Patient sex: M
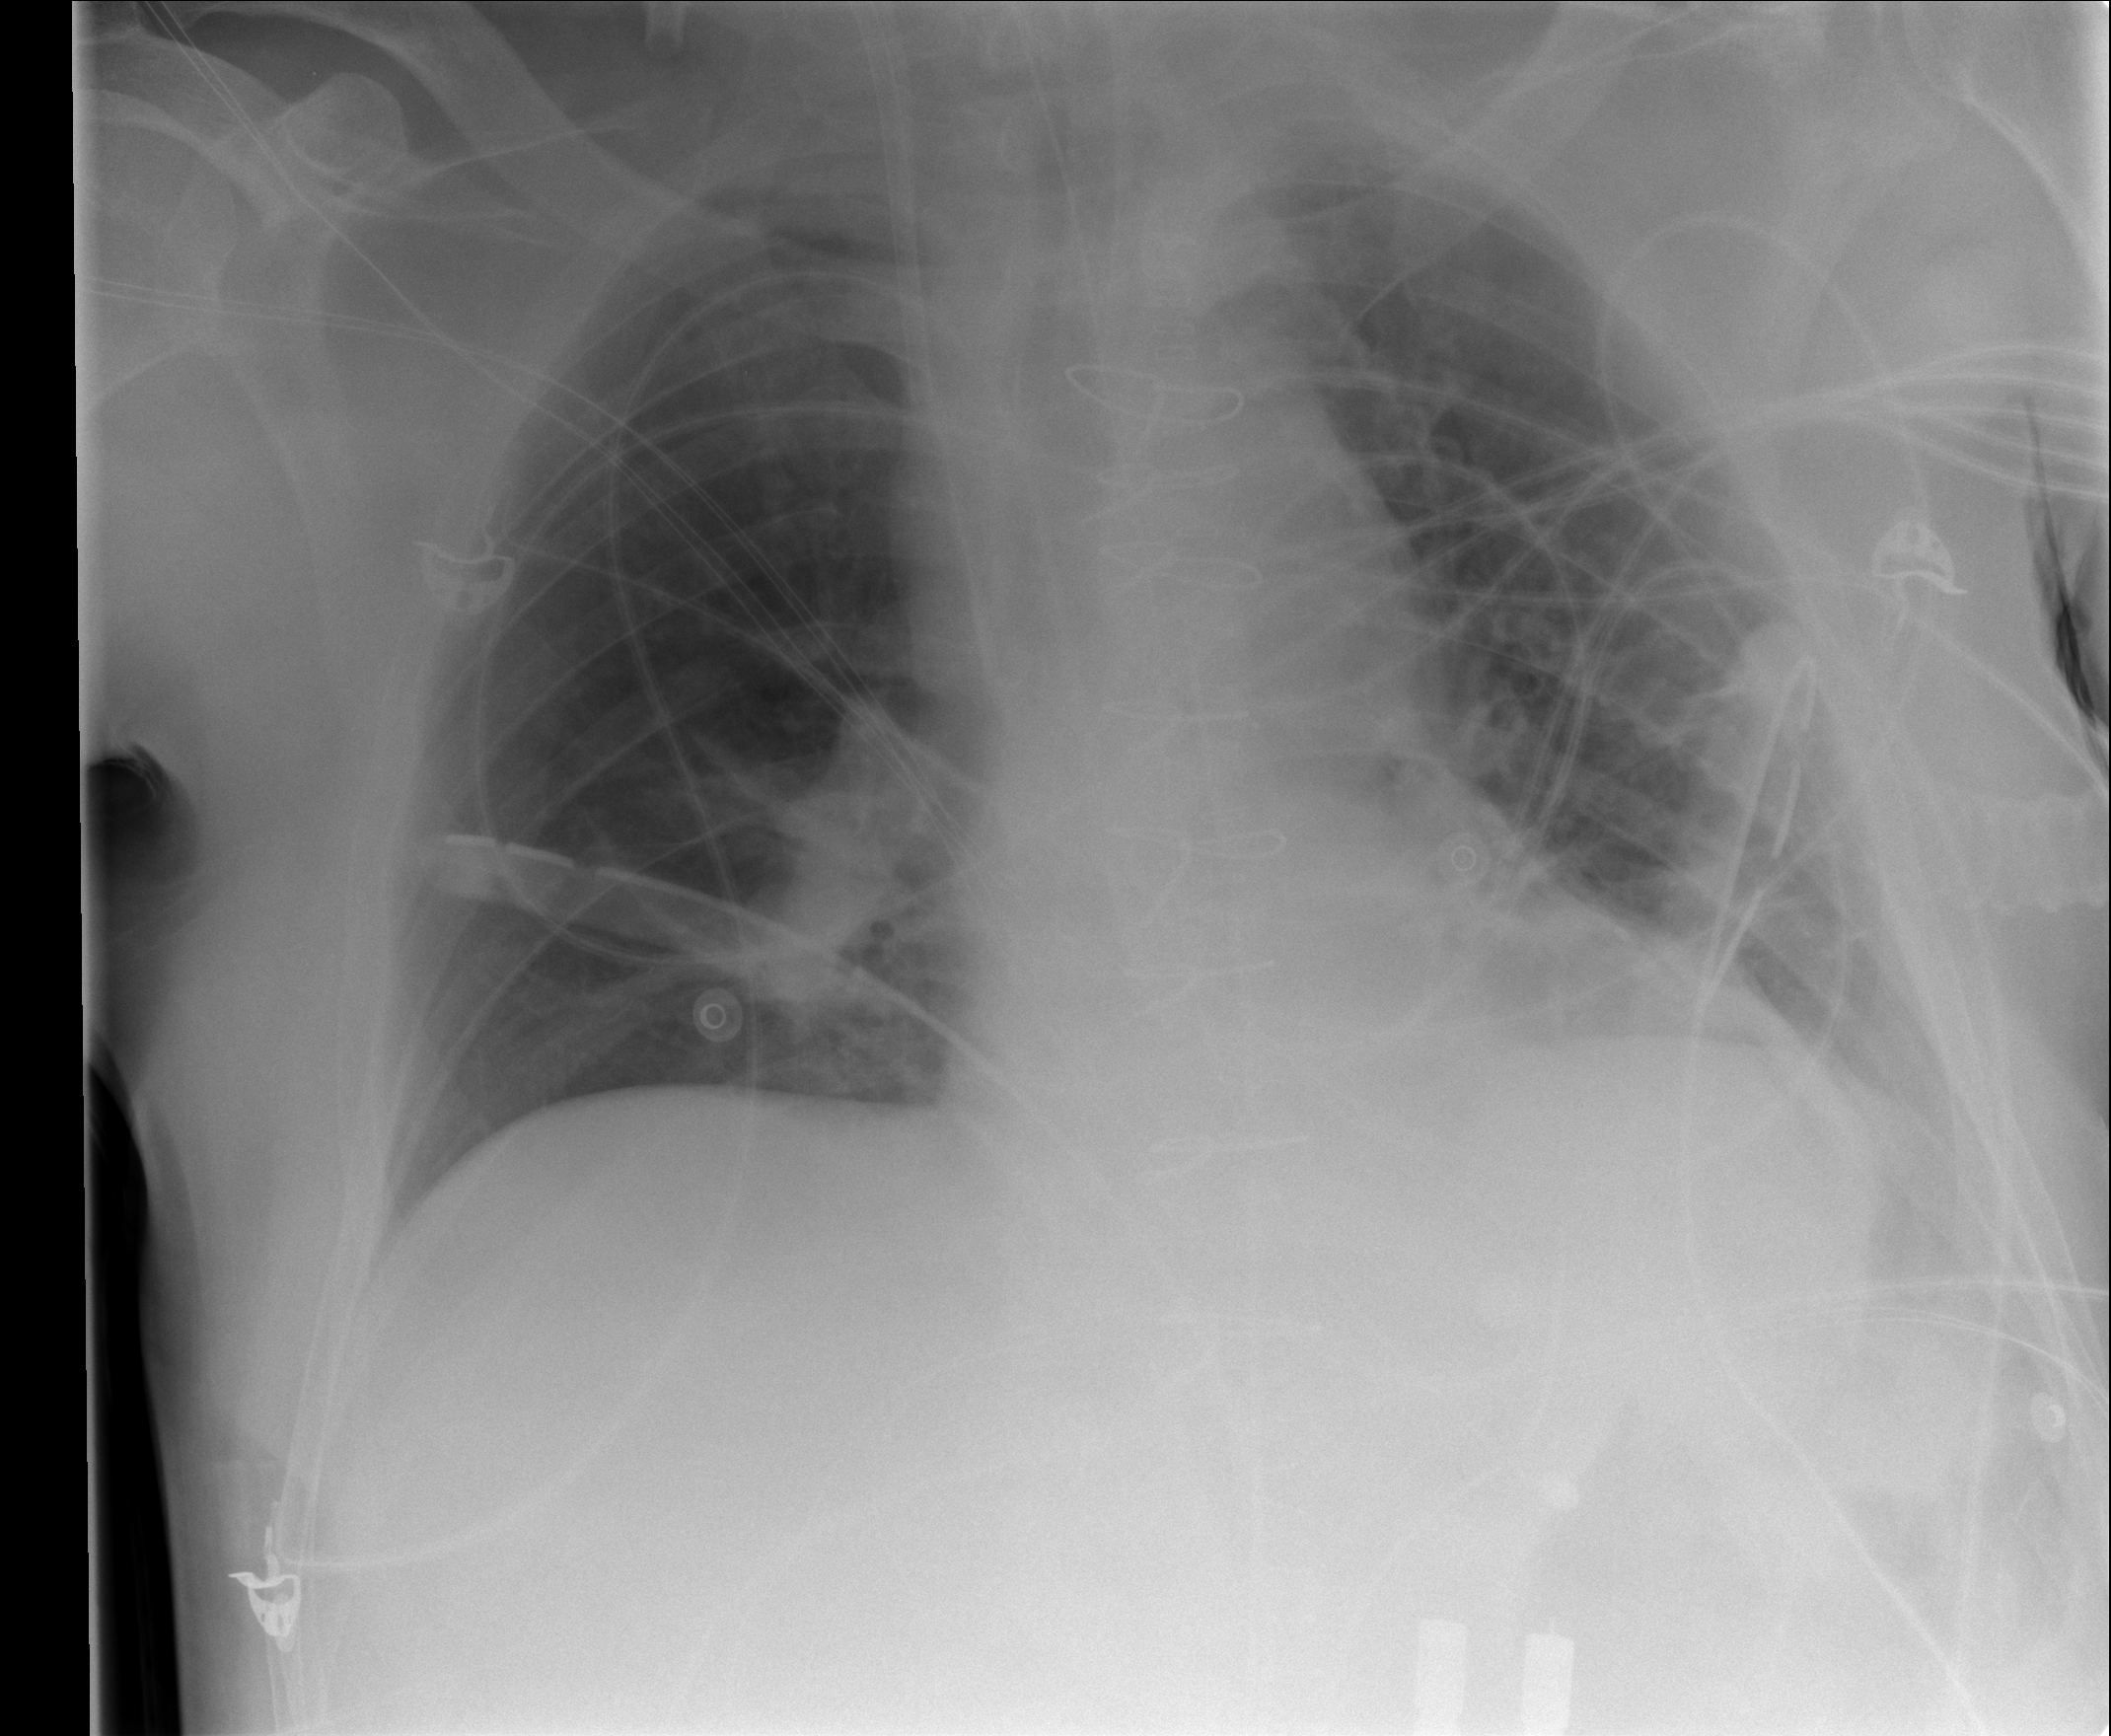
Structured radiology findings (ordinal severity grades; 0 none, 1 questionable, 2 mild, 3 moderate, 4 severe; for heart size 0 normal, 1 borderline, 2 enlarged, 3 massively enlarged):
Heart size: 0
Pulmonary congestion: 2
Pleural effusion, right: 0
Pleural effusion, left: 0
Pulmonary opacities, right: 0
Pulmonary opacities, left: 0
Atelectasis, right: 0
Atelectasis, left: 0